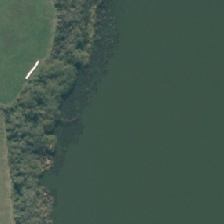
Land cover: lake_pond